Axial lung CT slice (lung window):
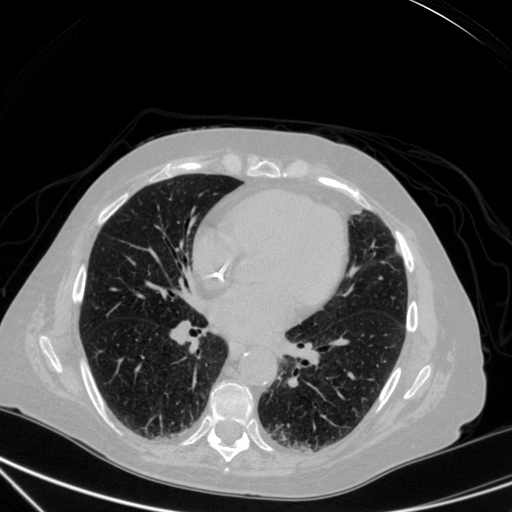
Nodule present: no